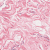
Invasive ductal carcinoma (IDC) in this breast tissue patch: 0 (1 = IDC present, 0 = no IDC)